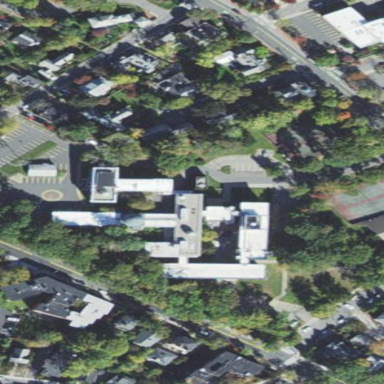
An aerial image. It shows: University.